Interaction volume radius: 10 \u00c5
Interaction volume height: 10 \u00c5
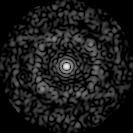
Disorder parameter: 0.8478